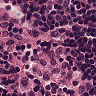
Metastatic tissue present: no